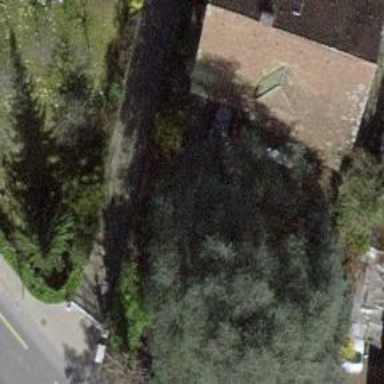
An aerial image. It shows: Garden enclosed by fence.